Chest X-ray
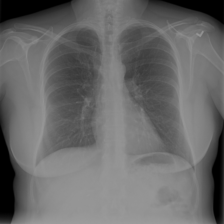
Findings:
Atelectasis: negative
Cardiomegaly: negative
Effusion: negative
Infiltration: negative
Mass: negative
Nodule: negative
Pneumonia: negative
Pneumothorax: negative
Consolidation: negative
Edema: negative
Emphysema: negative
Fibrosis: negative
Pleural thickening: negative
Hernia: negative